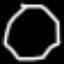
Label: octagon